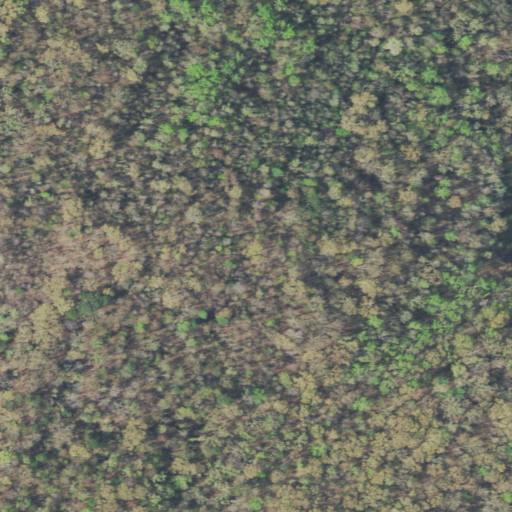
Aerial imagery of island in Tennessee named Iron Hill Island containing deciduous forest, mixed forest, and evergreen forest